Field crop: maize
Growth stage: 2
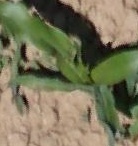
Species: maize